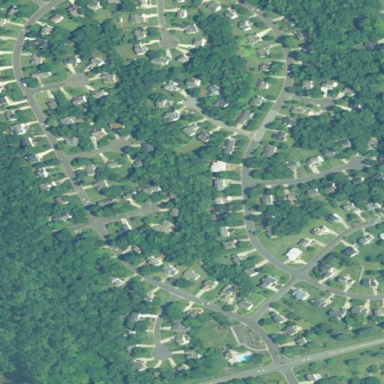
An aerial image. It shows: Residential neighbourhood.